Field crop: tomato
Growth stage: 1
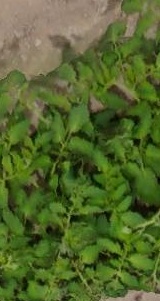
Species: tomato